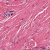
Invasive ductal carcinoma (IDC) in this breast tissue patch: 0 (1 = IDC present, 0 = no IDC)